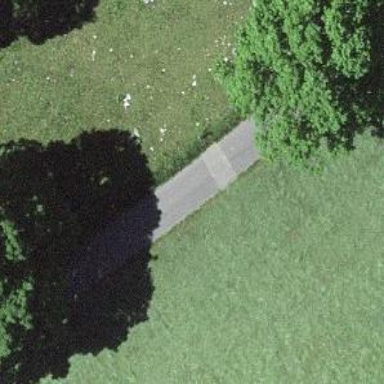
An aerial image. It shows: Well-maintained track road with grade 1 tracktype.